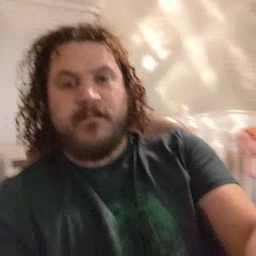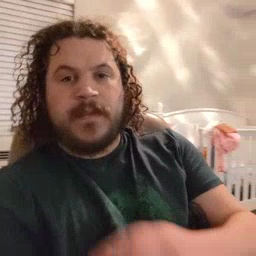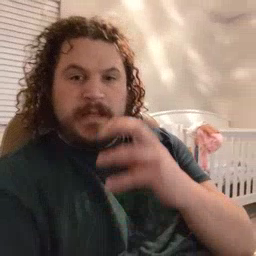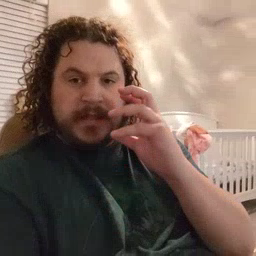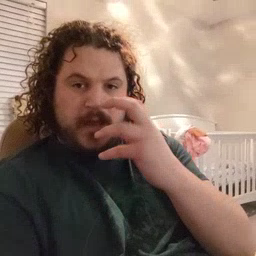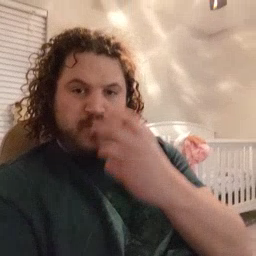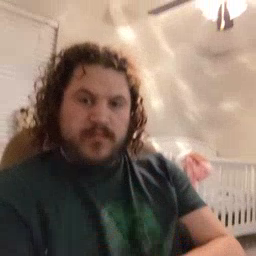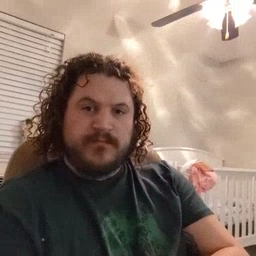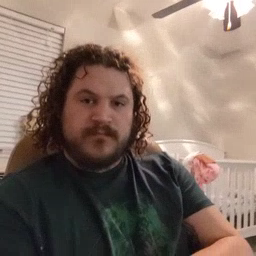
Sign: clown